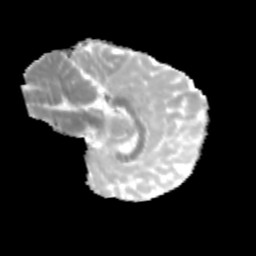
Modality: MD
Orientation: sagittal
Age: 9
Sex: female
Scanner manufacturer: siemens
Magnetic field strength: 3 T
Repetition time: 3.8 s
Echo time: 0.07 s